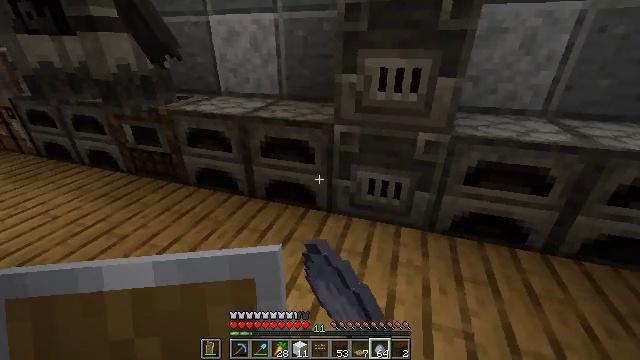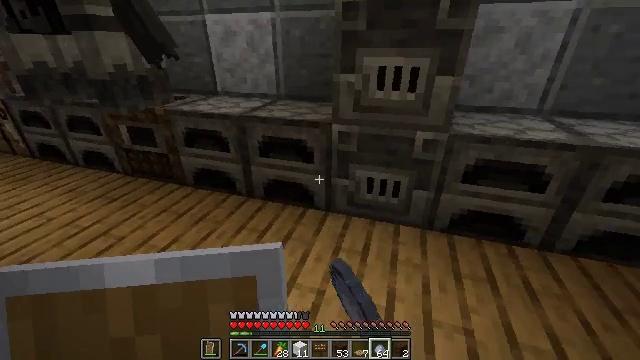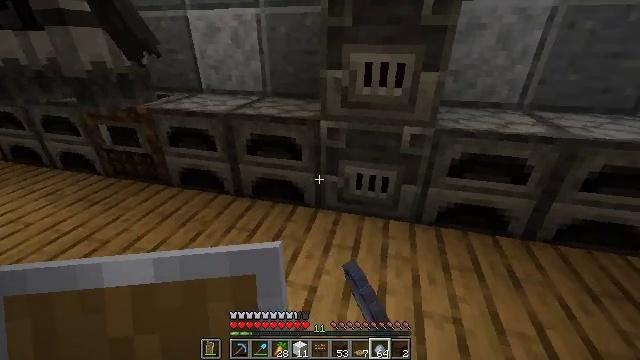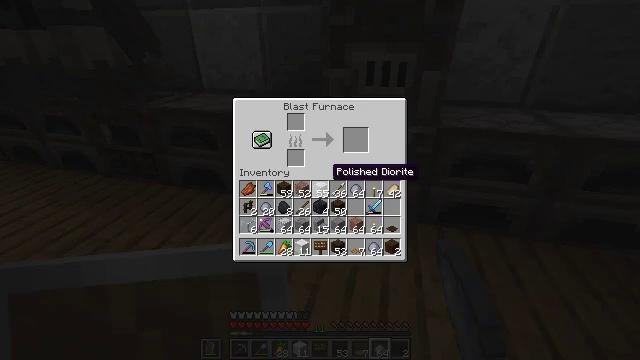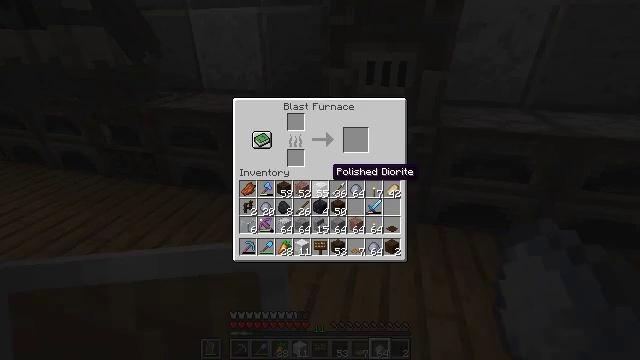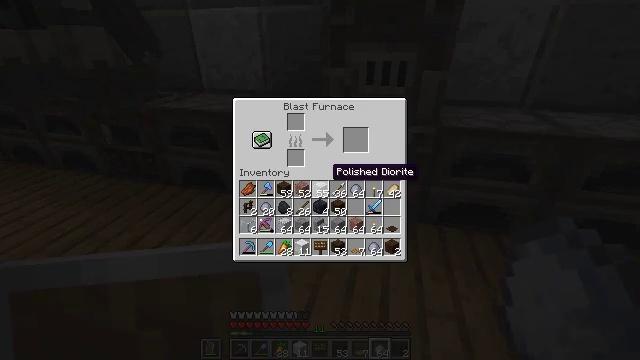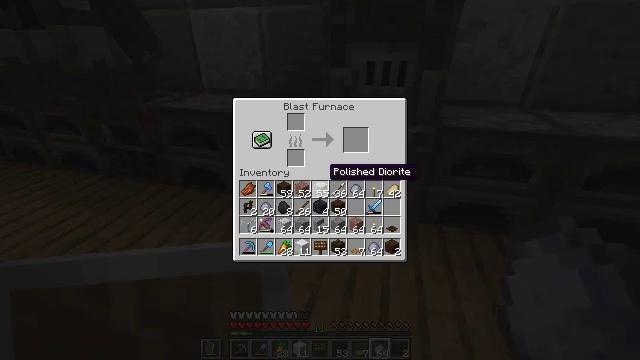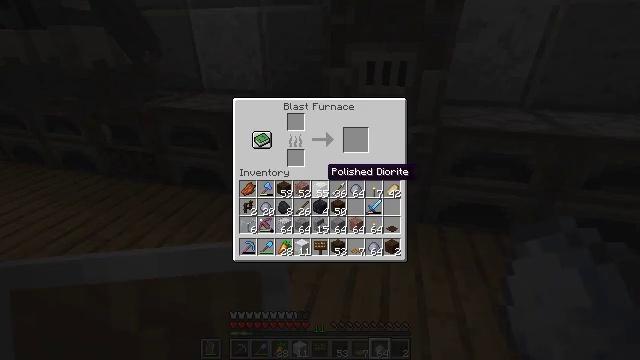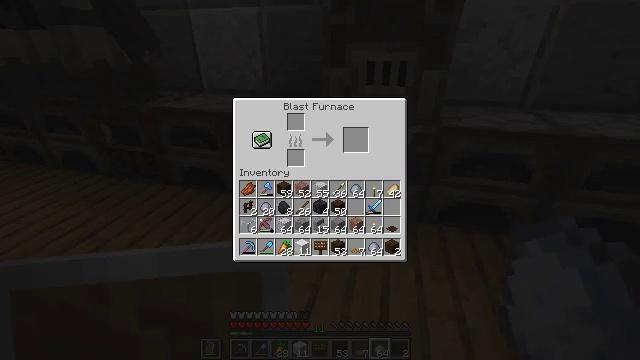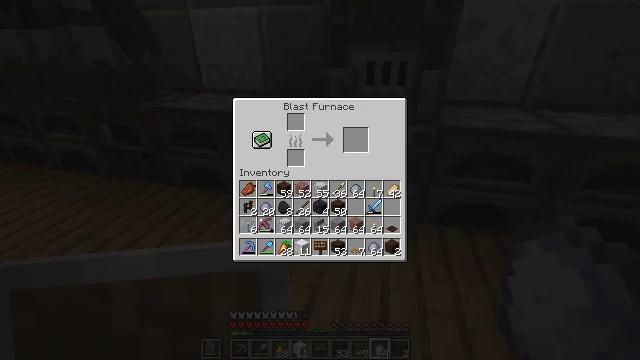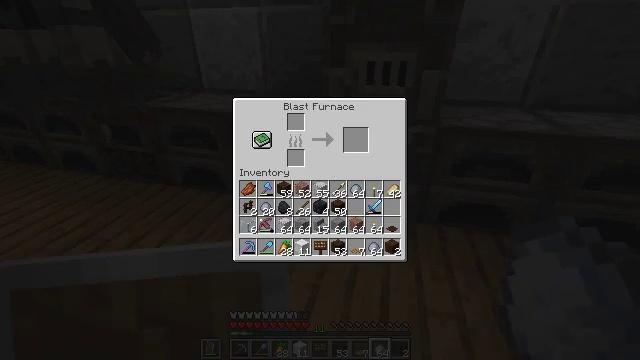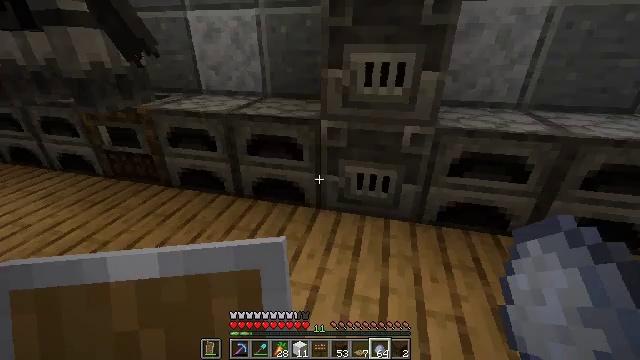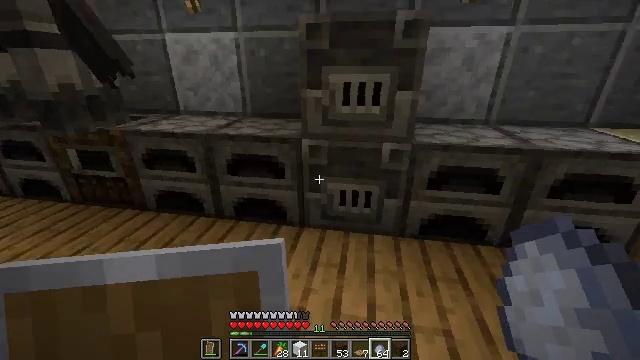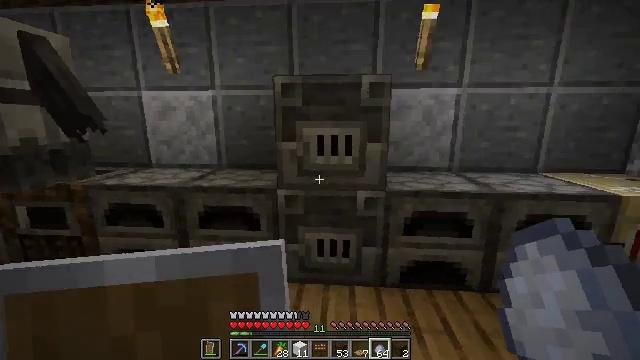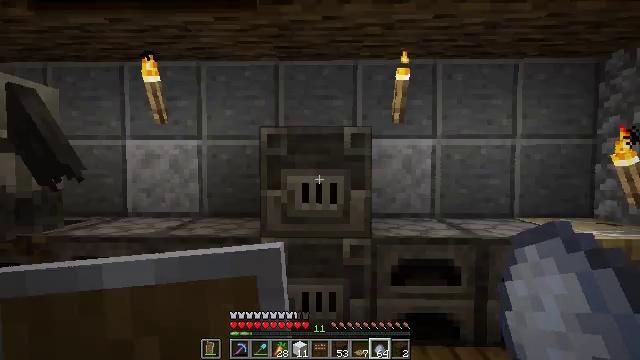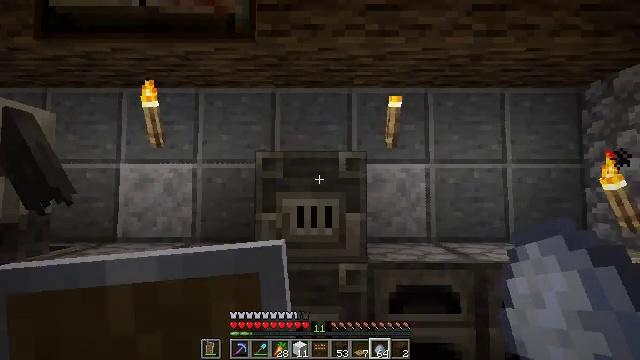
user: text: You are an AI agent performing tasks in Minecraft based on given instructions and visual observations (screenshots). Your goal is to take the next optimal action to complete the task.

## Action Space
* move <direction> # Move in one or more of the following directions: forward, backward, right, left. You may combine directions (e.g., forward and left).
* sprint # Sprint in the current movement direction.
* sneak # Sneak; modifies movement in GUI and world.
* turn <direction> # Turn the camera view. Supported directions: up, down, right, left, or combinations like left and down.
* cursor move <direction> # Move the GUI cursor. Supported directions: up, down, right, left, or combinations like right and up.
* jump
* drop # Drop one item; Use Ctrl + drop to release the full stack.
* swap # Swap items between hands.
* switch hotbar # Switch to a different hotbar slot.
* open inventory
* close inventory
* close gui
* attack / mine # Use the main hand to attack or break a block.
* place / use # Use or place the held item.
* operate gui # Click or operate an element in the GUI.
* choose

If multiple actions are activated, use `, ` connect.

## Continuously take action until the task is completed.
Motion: motion action
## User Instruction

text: Get coal by crafting.
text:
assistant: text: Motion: no_op
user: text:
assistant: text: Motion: turn right
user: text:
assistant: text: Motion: open gui
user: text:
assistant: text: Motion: no_op
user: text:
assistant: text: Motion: no_op
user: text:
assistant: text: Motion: no_op
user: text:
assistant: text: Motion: no_op
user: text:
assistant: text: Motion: no_op
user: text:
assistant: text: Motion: no_op
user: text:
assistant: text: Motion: no_op
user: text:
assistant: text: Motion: no_op
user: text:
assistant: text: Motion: turn right and up, close gui
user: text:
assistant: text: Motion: turn right and up
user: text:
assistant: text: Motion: turn right and up
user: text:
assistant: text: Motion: turn right and up
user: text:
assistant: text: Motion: turn up
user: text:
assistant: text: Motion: use / place
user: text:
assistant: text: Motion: use / place
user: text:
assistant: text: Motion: use / place
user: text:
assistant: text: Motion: no_op
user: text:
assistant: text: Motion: no_op
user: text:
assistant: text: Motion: open gui
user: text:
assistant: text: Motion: no_op
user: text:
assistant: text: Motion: no_op
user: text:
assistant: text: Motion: no_op
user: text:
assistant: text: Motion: no_op
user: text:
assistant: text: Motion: no_op
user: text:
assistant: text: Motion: no_op
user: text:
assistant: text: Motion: no_op
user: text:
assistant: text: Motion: no_op